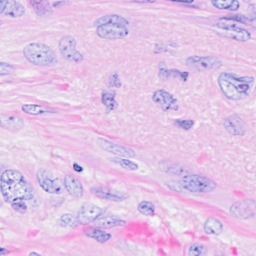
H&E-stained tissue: Breast